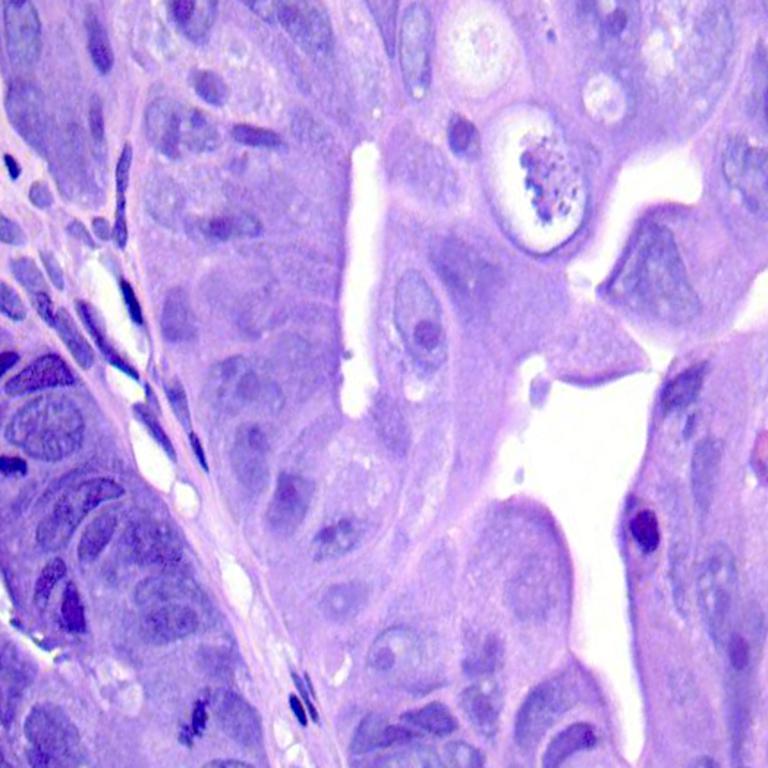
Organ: colon
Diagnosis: adenocarcinomas